Interaction volume radius: 5 \u00c5
Interaction volume height: 35 \u00c5
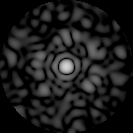
Disorder parameter: 0.816